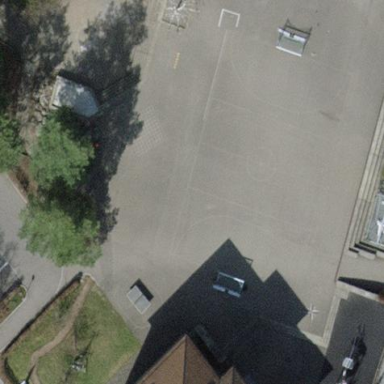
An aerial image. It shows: Multi-sport pitch with asphalt surface.